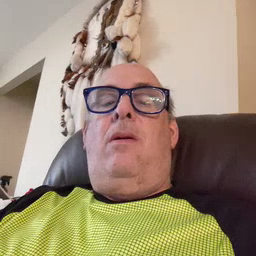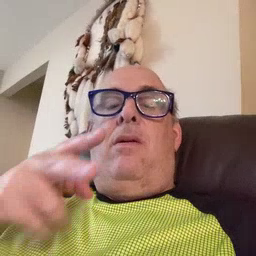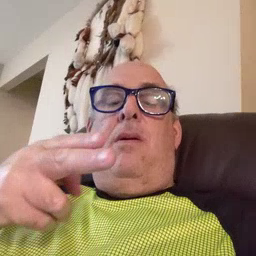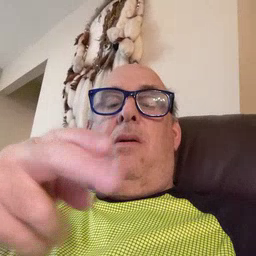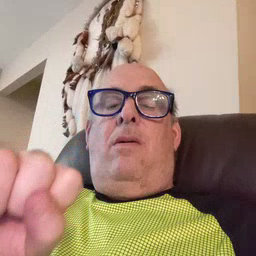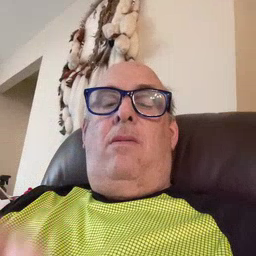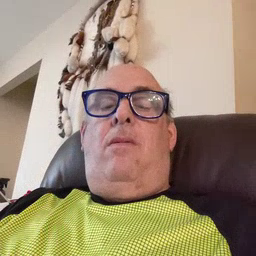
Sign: scissors